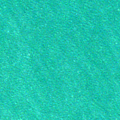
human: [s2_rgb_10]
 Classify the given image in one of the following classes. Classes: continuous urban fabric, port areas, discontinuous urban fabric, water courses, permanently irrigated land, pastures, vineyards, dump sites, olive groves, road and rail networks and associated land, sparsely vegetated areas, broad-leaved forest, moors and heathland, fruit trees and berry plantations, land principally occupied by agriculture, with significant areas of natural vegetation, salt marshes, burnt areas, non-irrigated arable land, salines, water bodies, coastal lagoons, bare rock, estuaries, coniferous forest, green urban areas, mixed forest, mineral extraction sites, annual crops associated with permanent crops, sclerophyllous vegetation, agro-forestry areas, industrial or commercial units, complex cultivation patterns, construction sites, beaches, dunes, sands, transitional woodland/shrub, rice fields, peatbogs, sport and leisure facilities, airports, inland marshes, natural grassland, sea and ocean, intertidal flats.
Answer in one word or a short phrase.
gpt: sea and ocean